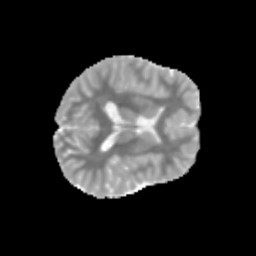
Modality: MD
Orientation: axial
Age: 11
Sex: male
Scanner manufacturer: siemens
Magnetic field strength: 3 T
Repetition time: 3.8 s
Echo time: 0.07 s